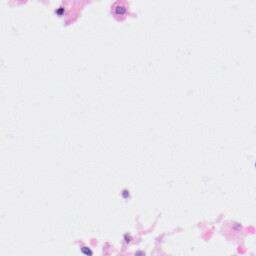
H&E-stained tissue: Kidney